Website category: phone
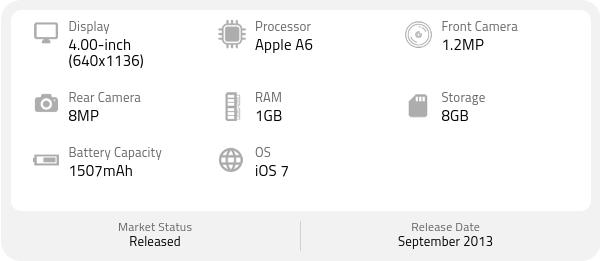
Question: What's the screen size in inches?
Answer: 4.00-inch

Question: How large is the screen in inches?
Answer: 4.00-inch

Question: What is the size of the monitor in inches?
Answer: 4.00-inch

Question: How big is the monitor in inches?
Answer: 4.00-inch

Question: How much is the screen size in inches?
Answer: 4.00-inch

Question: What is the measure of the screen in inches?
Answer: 4.00-inch

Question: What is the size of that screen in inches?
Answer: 4.00-inch

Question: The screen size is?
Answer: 4.00-inch

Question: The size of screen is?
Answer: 4.00-inch

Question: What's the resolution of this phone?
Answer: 640x1136

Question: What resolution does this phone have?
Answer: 640x1136

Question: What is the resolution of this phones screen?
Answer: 640x1136

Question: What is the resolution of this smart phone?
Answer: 640x1136

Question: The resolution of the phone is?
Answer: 640x1136

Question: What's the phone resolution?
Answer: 640x1136

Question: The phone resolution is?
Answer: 640x1136

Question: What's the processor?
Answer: Apple A6

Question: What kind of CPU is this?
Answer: Apple A6

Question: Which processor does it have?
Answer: Apple A6

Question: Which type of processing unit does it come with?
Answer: Apple A6

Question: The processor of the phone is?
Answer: Apple A6

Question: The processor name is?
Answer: Apple A6

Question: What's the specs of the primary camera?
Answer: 8MP

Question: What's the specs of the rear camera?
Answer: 8MP

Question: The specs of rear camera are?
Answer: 8MP

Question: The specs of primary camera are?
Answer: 8MP

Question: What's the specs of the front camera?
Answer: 1.2MP

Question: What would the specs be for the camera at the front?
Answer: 1.2MP

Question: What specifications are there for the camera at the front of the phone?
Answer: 1.2MP

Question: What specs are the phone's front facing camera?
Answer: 1.2MP

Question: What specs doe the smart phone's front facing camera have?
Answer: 1.2MP

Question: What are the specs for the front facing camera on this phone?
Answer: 1.2MP

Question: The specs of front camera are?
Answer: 1.2MP

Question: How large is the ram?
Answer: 1GB

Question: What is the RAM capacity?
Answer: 1GB

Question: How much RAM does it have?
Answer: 1GB

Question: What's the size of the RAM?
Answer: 1GB

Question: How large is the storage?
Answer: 8GB

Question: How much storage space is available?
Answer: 8GB

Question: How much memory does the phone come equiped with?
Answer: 8GB

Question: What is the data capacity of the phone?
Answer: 8GB

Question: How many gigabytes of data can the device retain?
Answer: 8GB

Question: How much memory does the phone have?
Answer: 8GB

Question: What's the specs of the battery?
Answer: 1507mAh

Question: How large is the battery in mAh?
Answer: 1507mAh

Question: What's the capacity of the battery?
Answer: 1507mAh

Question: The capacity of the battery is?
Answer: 1507mAh

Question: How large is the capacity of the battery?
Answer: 1507mAh

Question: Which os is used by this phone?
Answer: iOS 7

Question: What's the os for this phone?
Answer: iOS 7

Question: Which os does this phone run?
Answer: iOS 7

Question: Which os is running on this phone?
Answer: iOS 7

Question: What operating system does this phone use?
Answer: iOS 7

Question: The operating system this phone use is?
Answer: iOS 7

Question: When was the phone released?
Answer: September 2013

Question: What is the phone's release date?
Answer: September 2013

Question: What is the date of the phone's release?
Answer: September 2013

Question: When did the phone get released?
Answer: September 2013

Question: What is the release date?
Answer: September 2013

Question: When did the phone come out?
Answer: September 2013

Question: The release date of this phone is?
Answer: September 2013